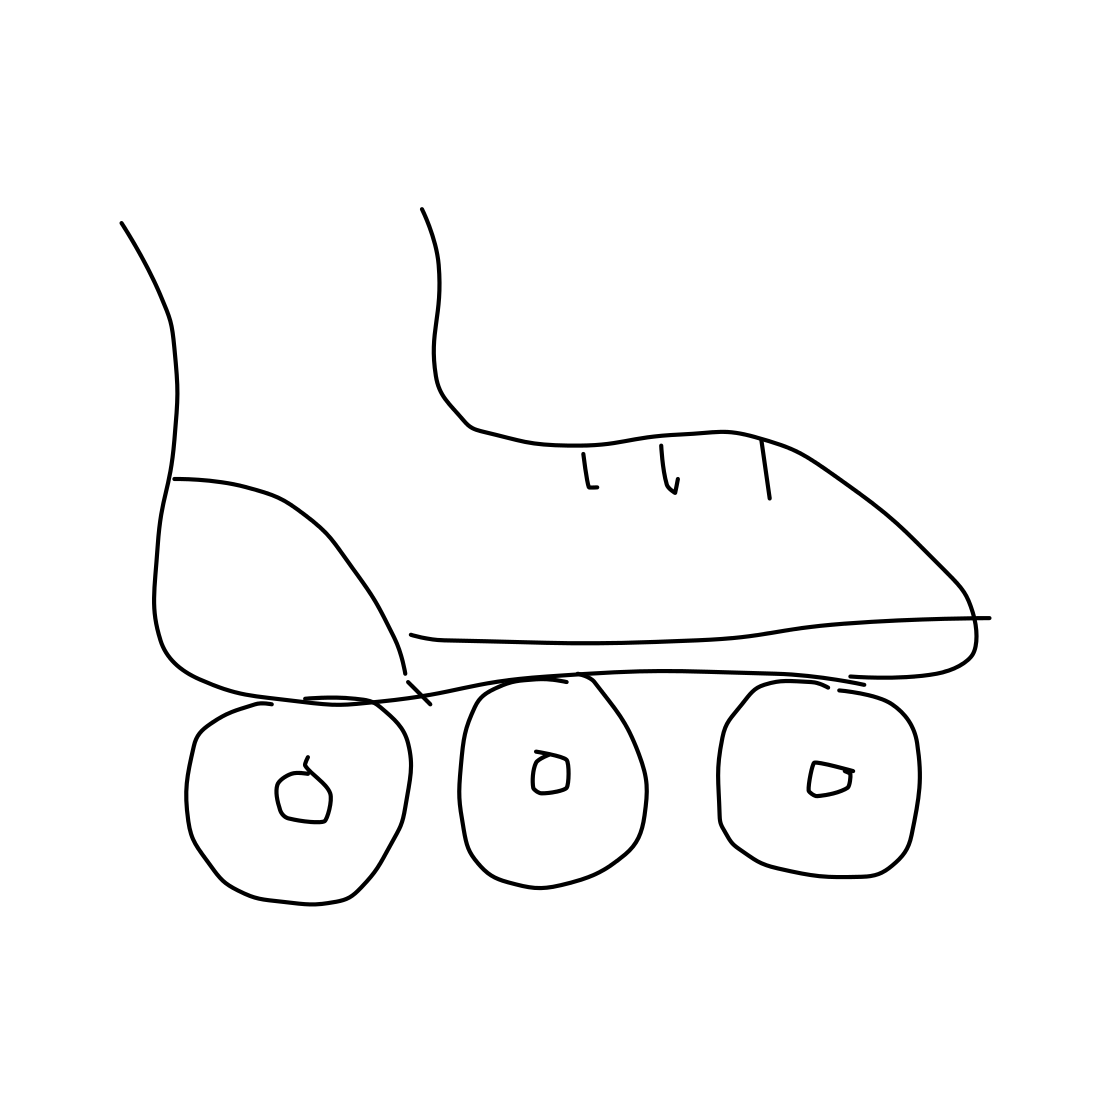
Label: rollerblades